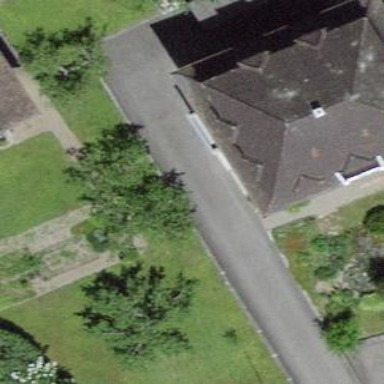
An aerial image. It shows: Residential building.